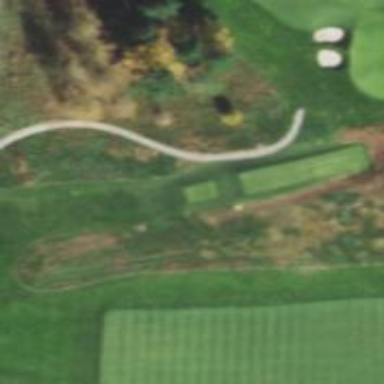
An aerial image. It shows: Service road used as golf cart path.